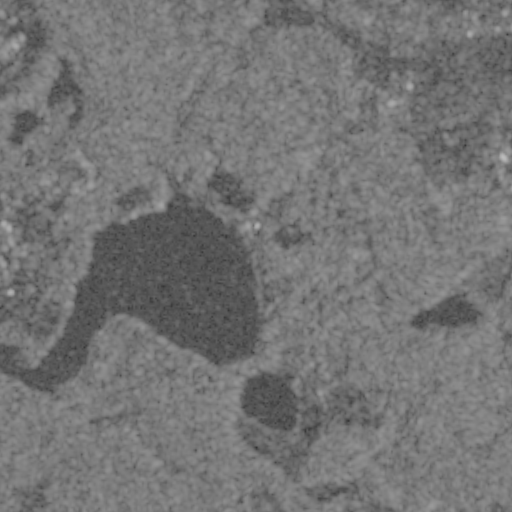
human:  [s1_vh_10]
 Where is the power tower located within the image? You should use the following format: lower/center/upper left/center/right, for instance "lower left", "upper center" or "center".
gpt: The power tower is located in the upper right of the image.
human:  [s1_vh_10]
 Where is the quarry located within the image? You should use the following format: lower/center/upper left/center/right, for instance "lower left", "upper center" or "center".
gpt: The quarry is located in the upper left of the image.
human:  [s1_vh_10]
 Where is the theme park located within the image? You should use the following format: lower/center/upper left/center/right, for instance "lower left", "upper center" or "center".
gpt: The theme park is located in the upper right of the image.
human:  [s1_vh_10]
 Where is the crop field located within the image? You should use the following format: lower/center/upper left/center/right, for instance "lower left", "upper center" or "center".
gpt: There is no crop field in the image.

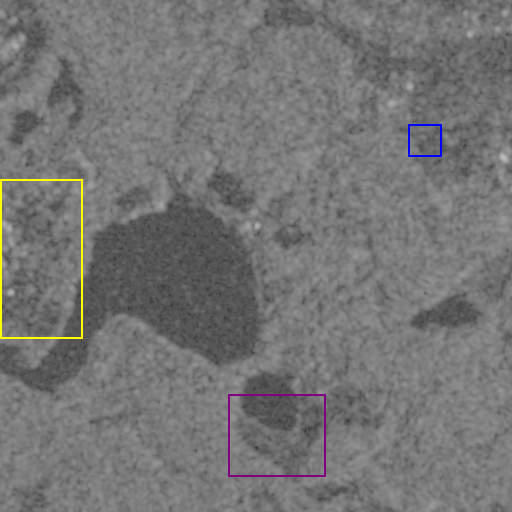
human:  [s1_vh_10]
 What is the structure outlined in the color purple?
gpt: The structure outlined in purple is a crop field.
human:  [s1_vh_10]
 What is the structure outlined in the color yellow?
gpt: The structure outlined in yellow is a quarry.
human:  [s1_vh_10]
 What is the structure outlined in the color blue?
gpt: The structure outlined in blue is a theme park.
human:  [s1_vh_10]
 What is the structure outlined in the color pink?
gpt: There is no pink outline.